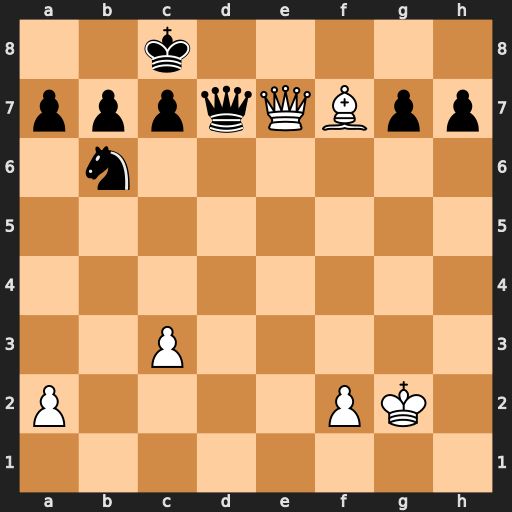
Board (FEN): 2k5/pppqQBpp/1n6/8/8/2P5/P4PK1/8
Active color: w
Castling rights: -
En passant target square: -
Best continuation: Be6 Qxe6 Qxe6+